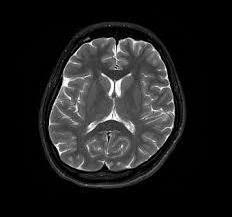
Label: notumor